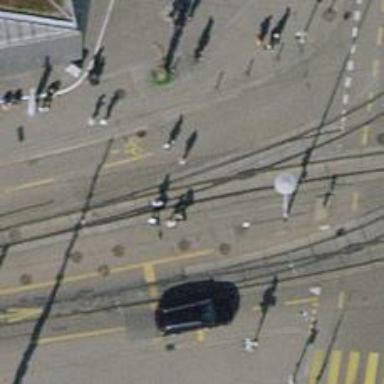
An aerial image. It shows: Tram crossing on the railway.